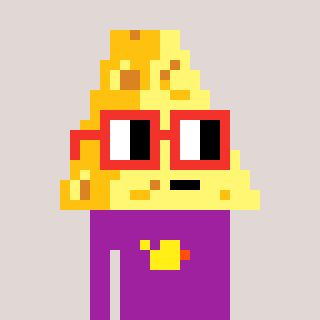
a pixel art character with square red glasses, a cheese-shaped head and a magenta-colored body on a warm background